Question: I'm trying to solve this problem for a week now and I have tested a lot of ideas that I had on my mind but I'm unable to properly calculate size of the 'NSString' with custom font.
I have 'UITextView' which contains text and one 'UIView' on which I draw line numbers for the lines in 'UITextView'. The problem is that 'NSString' 'UIKit' Additions are ignoring tab width in calculation of size of the 'NSString'.
Here on picture you can see that clearly on line 7, which is line with line break when rendered in 'UITextView', and after that all lines are affected.

Font that I'm using is <URL>.
I have tried all methods from 'NSString' 'UIKit' Additions without success.
'''
sizeWithFont
sizeWithFont:forWidth:lineBreakMode:
sizeWithFont:minFontSize:actualFontSize:forWidth:lineBreakMode:
'''
I have also tried to replace all tabs in string with four spaces, it helps, but still it doesn't work all the time. For some lines it helps but for some it doesn't.
Any suggestions how to calculate 'NSString' height properly? 'CoreText' maybe?
One small note. I have tried to solve this also with using Geometry hit testing methods from 'UITextInput' Protocol and while they are working, cpu load is 100% on simulator, so on real device it's going to kill the app, specially if I load file that is about 1500+ lines of code.
And here is the gist with code that I'm using for <URL>.
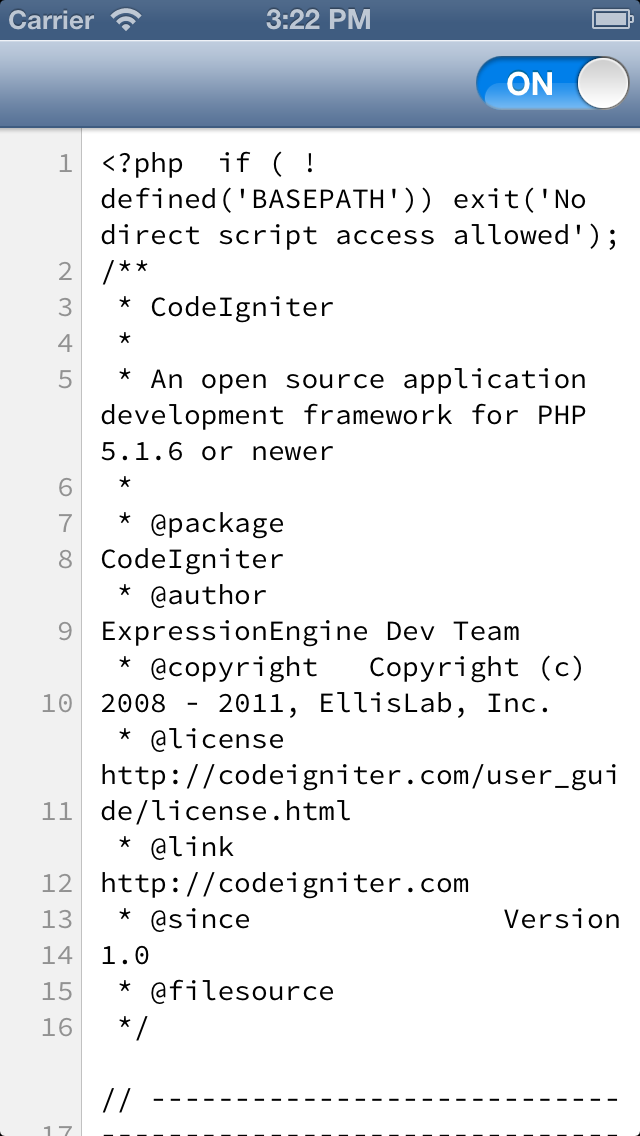
Answer: Assuming 'UITextView' and Core Text always exactly agree then the latter is definitely a solution, though it's not desperately straightforward for this problem.
You'd:
1. create an attributed string of the text in the main view, having set the appropriate font across the entire range;
2. create a suitable framesetter for the attributed string (using CTFramesetterCreateWithAttributedString);
3. create a CGPath that describes the drawing area that the string will be drawn to (either as a UIBezierPath and then getting the CGPath property or by creating one and using CGPathAddRect);
4. hence create a frame from the framesetter plus the path plus the subrange of the string you're interested in, which will likely be all of it (see CTFramesetterCreateFrame);
5. from the frame you can then obtain a CFArray of the individual lines it would output (using CTFrameGetLines), though these are the on-screen typeset lines rather than your source lines;
6. for each line you can get the range of the original string that it contains (using CTLineGetStringRange), allowing you to determine which begin immediately after your original newline characters rather than due to word wrap;
7. you can also get a C array of CGPoints where each represents the origin of an on-screen line (CTFrameGetLineOrigins); by using what you learn in (6) to look up positions in that you can get the on-screen origins of the relevant lines.
For added fun, the pixel output of Core Text is identical on OS X and on iOS. However OS X considers the screen's original to be the lower left corner, like graph paper. iOS considers it to the top left corner, like English reading order. The roughly worded net effect is that on iOS Core Text draws upside down. So you'll need to take that into account. In iOS terms you'll apparently see the first line as being at the very bottom of your frame, the second as being one line above that, etc. You'll need to flip those coordinates.
It'll probably end up being just a hundred or so lines of code even though you're jumping through so many hoops.